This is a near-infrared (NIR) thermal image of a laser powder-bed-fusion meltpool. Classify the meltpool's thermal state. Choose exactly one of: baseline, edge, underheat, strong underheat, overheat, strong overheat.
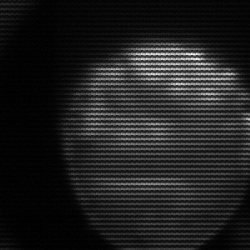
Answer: edge